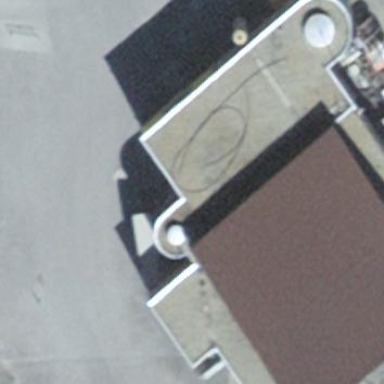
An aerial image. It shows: Transportation building.